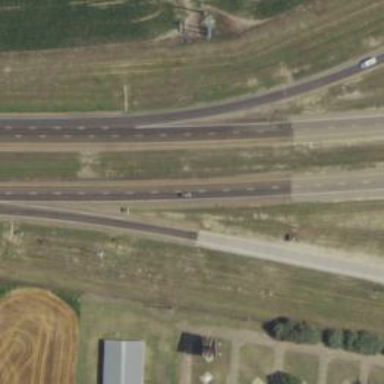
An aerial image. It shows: Road with dash markings.